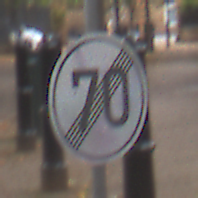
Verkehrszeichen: EndeGeschwindigkeit70
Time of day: MorningAfternoon
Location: Outdoor (Urban)
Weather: Overcast
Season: NotSpecified
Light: Natural